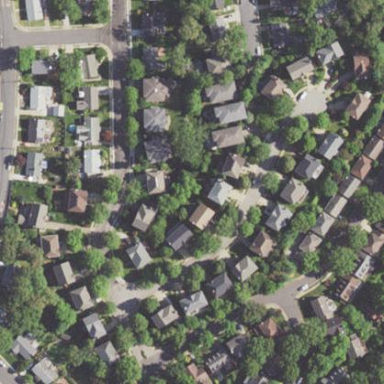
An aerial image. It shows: Residential area composed of single-family homes.